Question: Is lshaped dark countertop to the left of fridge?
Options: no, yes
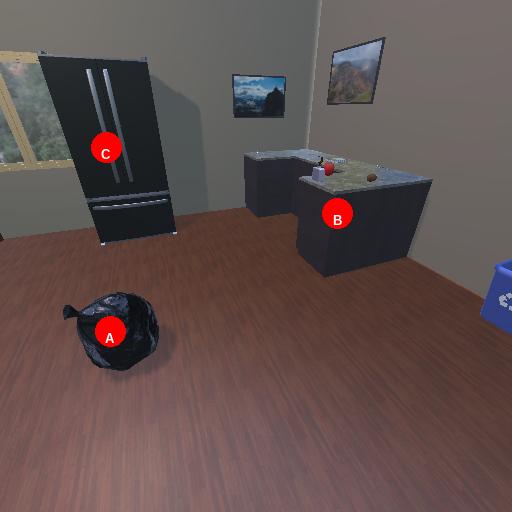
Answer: no